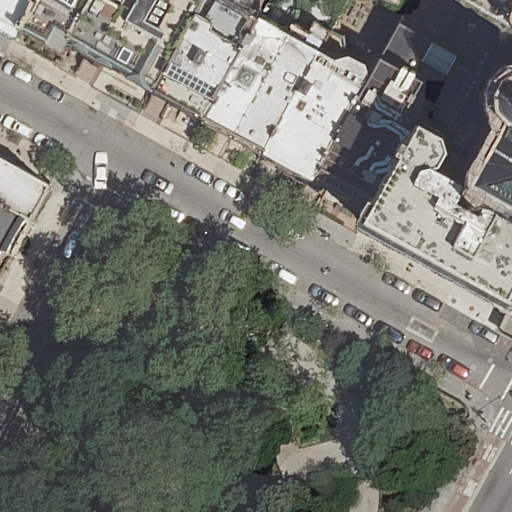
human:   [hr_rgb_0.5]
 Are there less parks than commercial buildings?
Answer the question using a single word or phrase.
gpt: no

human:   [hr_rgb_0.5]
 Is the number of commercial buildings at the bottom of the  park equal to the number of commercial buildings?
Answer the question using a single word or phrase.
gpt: yes

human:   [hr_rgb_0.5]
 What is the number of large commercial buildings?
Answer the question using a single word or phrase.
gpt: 0

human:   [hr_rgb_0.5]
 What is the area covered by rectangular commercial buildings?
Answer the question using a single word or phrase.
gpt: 0m2

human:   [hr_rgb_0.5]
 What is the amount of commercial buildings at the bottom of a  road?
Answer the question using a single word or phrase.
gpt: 0

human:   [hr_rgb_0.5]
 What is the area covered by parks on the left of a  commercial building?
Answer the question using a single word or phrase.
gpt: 0m2

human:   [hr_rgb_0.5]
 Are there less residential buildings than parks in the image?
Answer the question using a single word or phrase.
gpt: no

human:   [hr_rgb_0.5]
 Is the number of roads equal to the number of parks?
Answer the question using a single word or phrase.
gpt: no

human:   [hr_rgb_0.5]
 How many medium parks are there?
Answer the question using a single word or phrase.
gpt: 0

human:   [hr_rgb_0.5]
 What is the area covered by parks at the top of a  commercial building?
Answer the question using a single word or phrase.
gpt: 0m2

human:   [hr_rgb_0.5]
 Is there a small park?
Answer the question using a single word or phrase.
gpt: no

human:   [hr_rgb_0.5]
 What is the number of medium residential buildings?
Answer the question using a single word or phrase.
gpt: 7

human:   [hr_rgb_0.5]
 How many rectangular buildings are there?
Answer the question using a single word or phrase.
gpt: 8

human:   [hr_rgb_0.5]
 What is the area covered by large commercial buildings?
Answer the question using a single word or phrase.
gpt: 0m2

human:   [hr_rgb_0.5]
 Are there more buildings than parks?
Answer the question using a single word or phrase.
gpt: yes

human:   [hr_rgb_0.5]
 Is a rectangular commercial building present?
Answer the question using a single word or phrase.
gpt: no

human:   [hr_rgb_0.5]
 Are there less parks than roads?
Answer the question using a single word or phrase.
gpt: yes

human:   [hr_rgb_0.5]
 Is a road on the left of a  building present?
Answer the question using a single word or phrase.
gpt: yes

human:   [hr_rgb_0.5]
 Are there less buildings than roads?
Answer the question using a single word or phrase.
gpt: yes

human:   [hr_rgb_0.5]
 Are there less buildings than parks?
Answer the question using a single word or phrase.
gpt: no

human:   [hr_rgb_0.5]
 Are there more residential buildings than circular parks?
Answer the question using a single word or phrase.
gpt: yes

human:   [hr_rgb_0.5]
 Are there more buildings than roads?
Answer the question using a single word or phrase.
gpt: no

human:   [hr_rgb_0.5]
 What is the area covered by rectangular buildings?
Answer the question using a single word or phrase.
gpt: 1597m2

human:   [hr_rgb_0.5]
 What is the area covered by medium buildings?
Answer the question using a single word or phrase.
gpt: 2167m2

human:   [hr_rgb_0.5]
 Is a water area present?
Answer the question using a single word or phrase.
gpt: no

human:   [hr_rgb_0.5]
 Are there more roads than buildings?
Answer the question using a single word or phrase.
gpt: yes

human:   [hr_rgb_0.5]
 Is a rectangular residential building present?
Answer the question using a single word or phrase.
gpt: yes

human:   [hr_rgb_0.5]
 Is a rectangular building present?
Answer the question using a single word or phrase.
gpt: yes

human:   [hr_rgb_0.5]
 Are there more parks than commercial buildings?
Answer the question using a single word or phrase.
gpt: yes

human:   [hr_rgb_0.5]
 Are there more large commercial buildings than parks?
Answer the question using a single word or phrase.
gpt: no

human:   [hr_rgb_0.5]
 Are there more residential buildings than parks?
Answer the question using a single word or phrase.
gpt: yes

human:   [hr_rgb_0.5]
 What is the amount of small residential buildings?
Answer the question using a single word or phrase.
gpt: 4

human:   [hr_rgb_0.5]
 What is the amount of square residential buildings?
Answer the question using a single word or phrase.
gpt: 0

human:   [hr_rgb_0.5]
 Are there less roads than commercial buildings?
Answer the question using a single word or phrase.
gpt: no

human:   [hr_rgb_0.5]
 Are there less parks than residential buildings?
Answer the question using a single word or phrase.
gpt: yes

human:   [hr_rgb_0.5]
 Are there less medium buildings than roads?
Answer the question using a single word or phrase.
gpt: yes